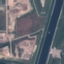
Label: River